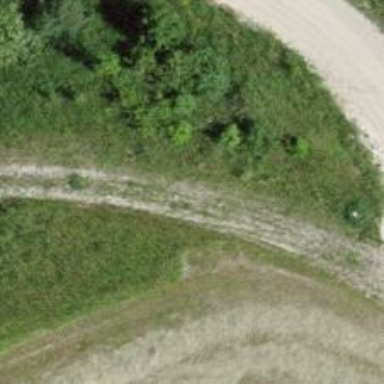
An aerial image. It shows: Unpaved path.